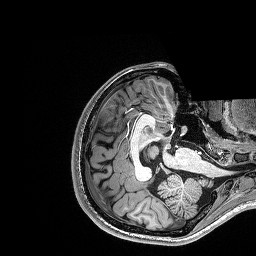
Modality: T1w
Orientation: axial